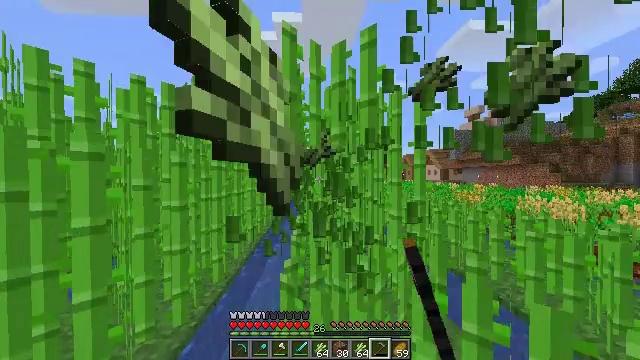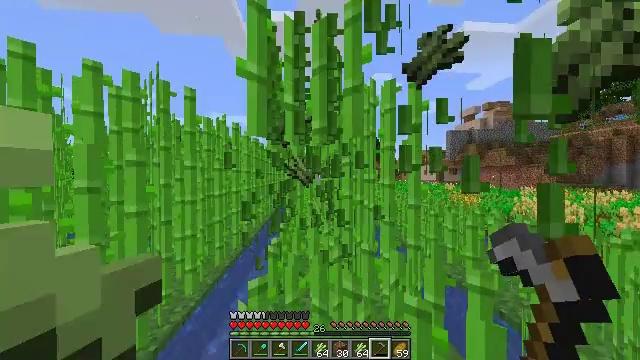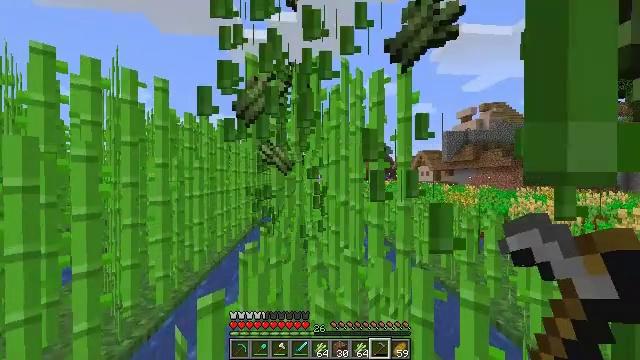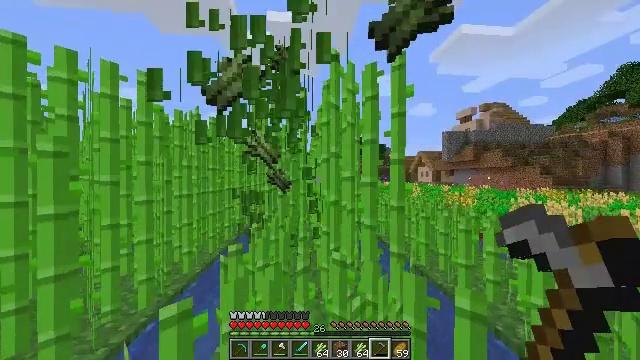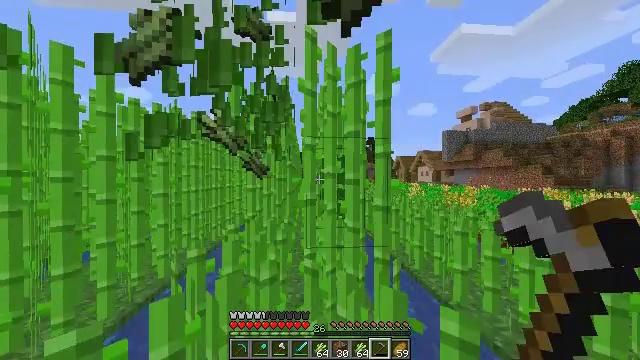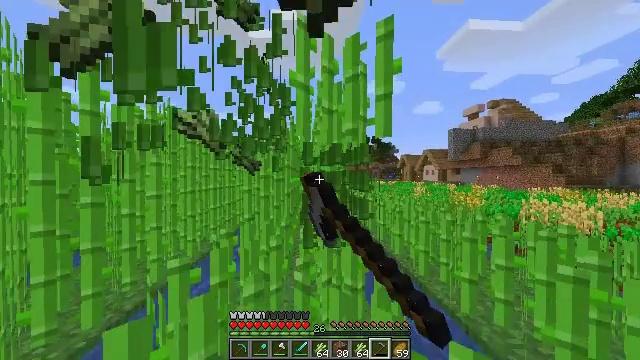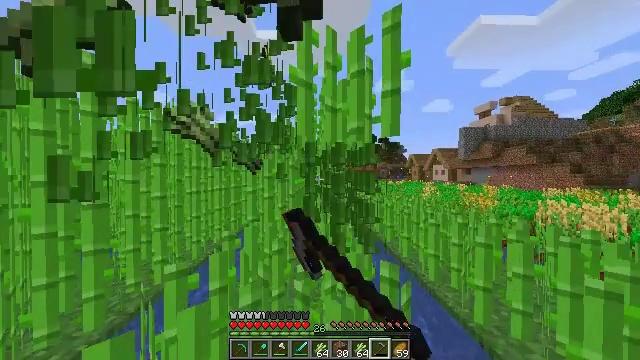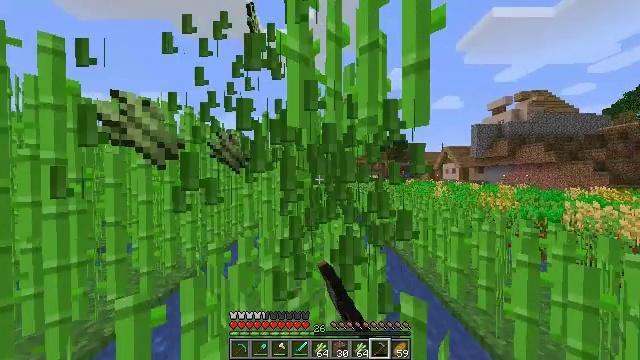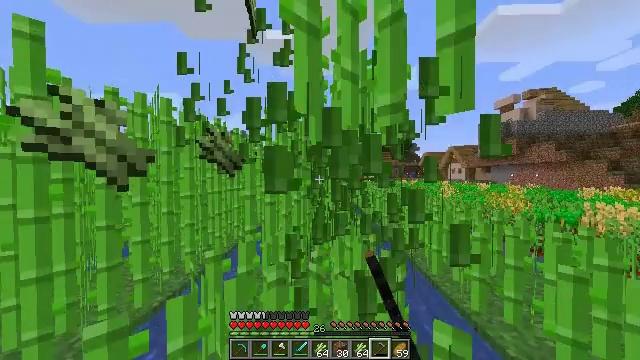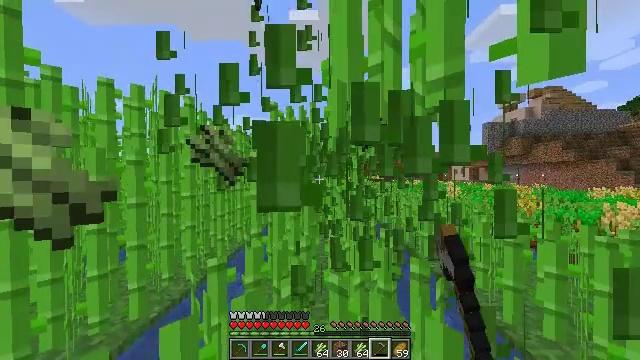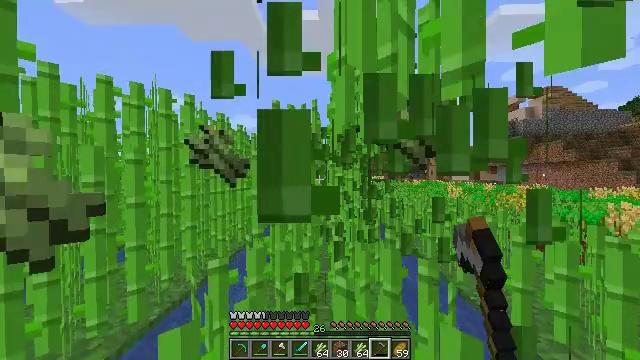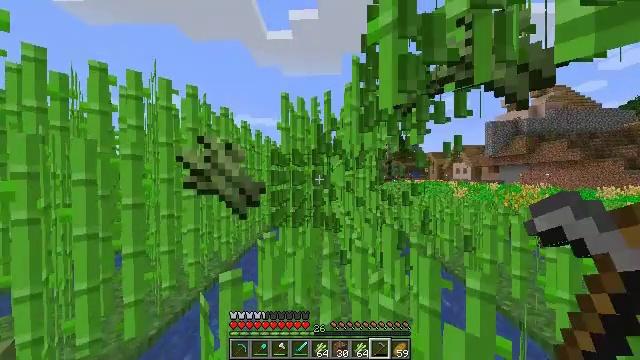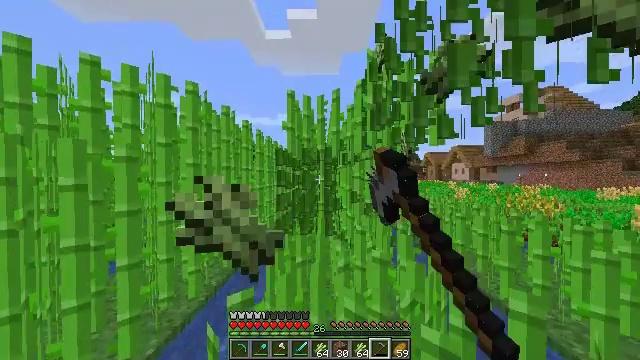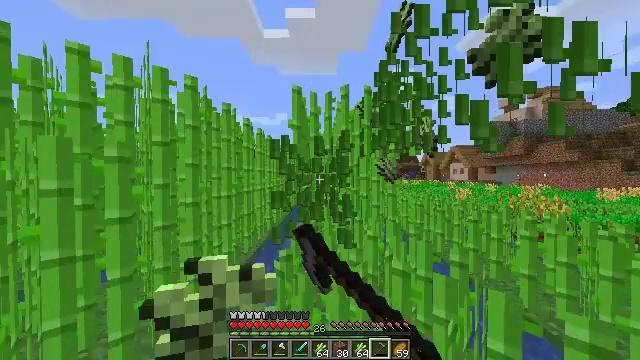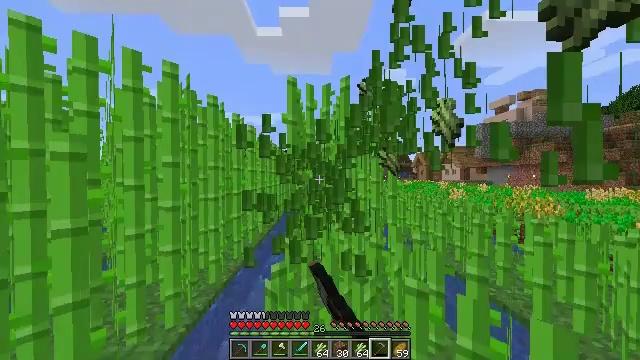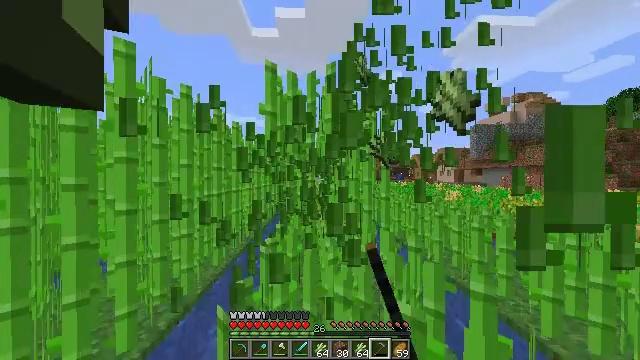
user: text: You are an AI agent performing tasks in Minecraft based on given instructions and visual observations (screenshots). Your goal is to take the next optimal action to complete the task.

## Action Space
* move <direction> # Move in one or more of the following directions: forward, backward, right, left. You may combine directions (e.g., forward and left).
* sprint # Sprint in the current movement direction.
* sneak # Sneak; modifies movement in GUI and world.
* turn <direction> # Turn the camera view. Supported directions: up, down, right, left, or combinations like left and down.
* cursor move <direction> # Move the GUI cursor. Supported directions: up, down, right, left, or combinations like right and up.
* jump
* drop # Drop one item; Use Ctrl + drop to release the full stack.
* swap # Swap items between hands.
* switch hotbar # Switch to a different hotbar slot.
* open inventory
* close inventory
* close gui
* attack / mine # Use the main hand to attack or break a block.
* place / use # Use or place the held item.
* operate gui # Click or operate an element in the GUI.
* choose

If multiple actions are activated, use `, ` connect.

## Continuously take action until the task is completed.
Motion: motion action
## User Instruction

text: Break the sugar cane.
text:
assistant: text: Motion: move forward and move right, sprint, attack / mine
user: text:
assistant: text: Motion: move forward and move right, sprint, attack / mine
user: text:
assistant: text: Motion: move forward and move right, sprint, attack / mine
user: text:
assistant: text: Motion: move forward and move right, sprint, attack / mine
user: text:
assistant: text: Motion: move forward, sprint, turn left, attack / mine
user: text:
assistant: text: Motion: move forward, sprint, turn left, attack / mine
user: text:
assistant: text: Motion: move forward, sprint, turn left, attack / mine
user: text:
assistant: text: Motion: move forward and move left, sprint, attack / mine
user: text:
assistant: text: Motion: move forward and move left, sprint, attack / mine
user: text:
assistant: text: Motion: move forward and move left, sprint, attack / mine
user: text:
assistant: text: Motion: move forward and move left, sprint, attack / mine
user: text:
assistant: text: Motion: move forward and move left, sprint, attack / mine
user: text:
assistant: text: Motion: move forward, sprint, attack / mine
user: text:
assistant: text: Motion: move forward and move right, sprint, turn right, attack / mine
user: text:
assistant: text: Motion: move forward and move right, sprint, turn right, attack / mine
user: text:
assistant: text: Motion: move forward and move right, sprint, attack / mine
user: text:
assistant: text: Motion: move forward and move right, sprint, attack / mine
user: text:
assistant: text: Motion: move forward, sprint, attack / mine
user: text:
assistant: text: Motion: move forward, sprint, attack / mine
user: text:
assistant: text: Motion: move forward, sprint, attack / mine
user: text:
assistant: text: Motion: move forward, sprint, attack / mine
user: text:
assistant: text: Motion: move forward, sprint, turn left, attack / mine
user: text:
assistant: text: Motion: move forward and move left, sprint, turn left, attack / mine
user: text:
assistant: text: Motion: move forward and move left, sprint, turn left, attack / mine
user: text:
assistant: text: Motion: move forward and move left, sprint, attack / mine
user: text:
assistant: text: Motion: move forward and move left, sprint, attack / mine
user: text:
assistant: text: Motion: move forward and move right, sprint, turn right, attack / mine
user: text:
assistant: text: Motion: move forward and move right, sprint, turn right, attack / mine
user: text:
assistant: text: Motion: move forward and move right, sprint, turn right, attack / mine
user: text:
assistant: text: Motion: move forward and move right, sprint, turn right, attack / mine